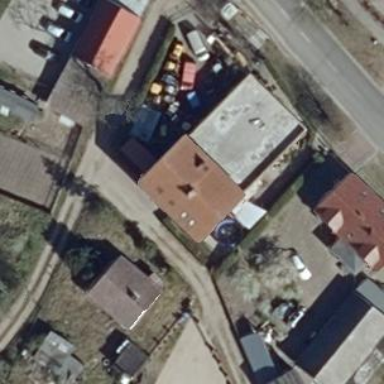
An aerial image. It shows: Residential building.